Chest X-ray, AP view. Patient: 4 years old, sex M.
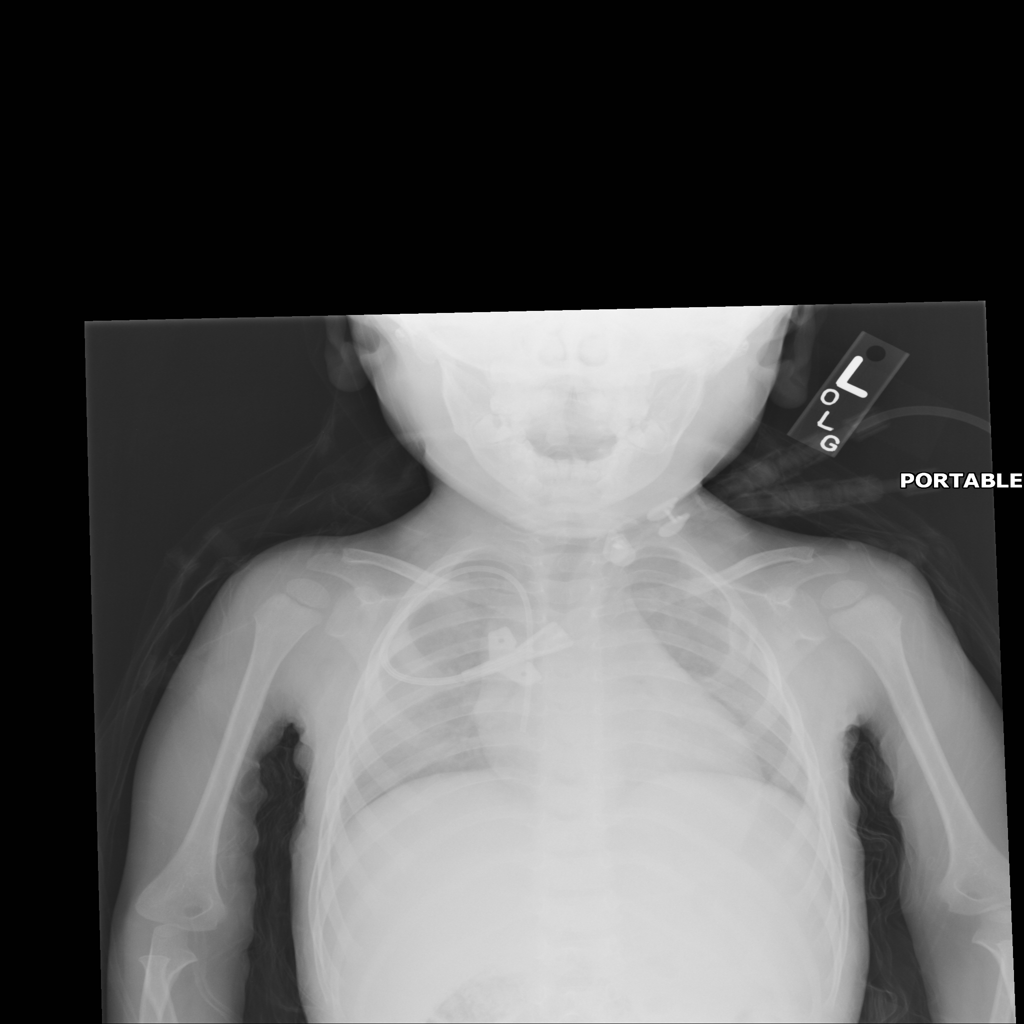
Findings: No Finding